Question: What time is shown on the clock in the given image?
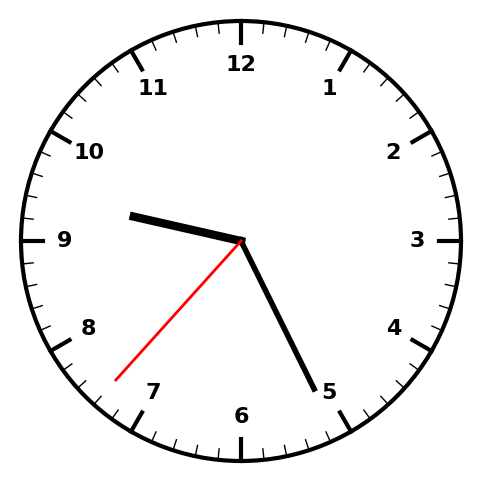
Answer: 09:25:37